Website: walmart
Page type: store-pickup
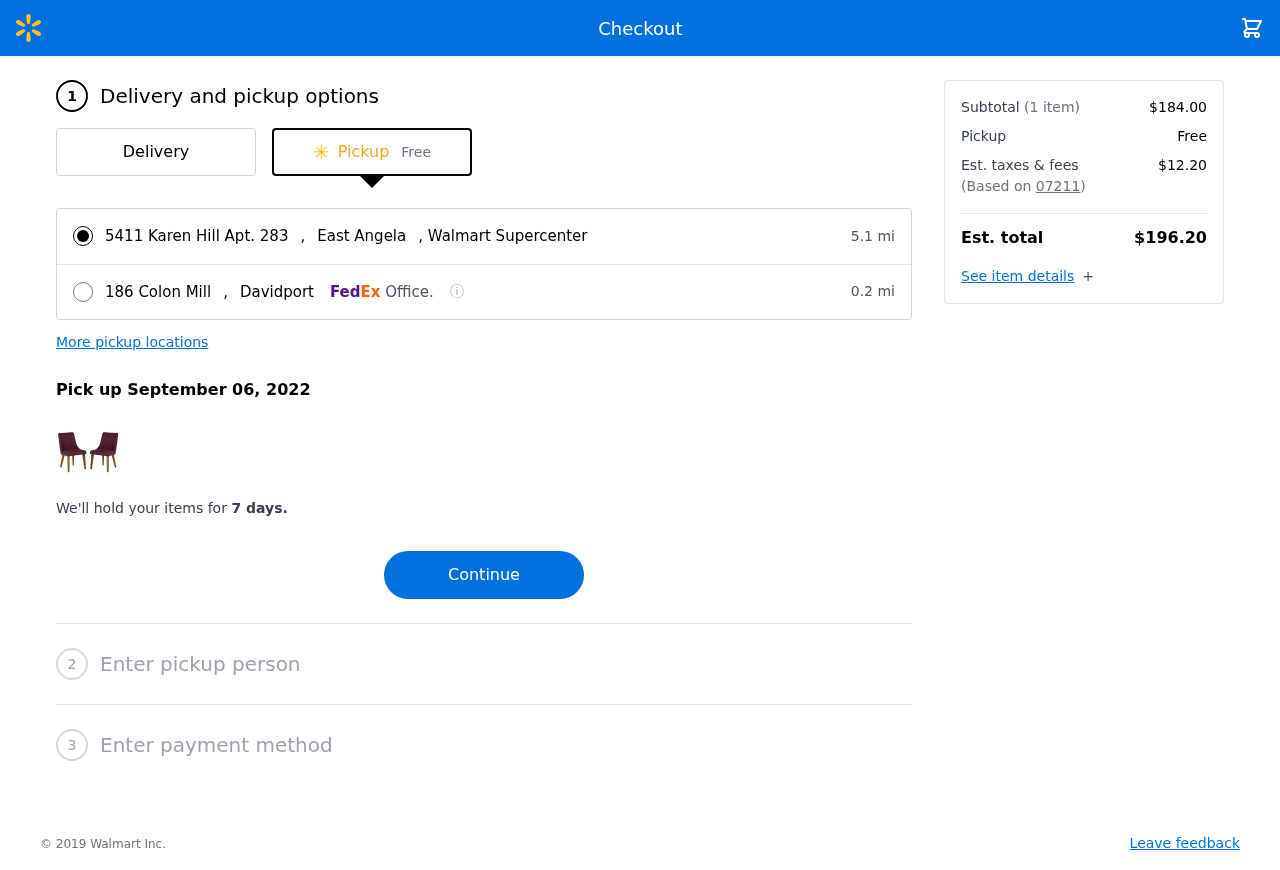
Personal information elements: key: PII_LOCATION1_CITY
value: East Angela
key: PII_LOCATION1_STREET
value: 5411 Karen Hill Apt. 283
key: PII_LOCATION2_CITY
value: Davidport
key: PII_LOCATION2_STREET
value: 186 Colon Mill
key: PII_POSTCODE
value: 07211
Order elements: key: ORDER_DELIVERY_DATE
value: Pick up September 06, 2022
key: ORDER_NUM_ITEMS
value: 1
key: ORDER_SUBTOTAL
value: $184.00
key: ORDER_TAX
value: $12.20
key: ORDER_TOTAL
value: $196.20